Interaction volume radius: 10 \u00c5
Interaction volume height: 30 \u00c5
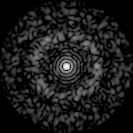
Disorder parameter: 0.8479